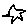
Label: star